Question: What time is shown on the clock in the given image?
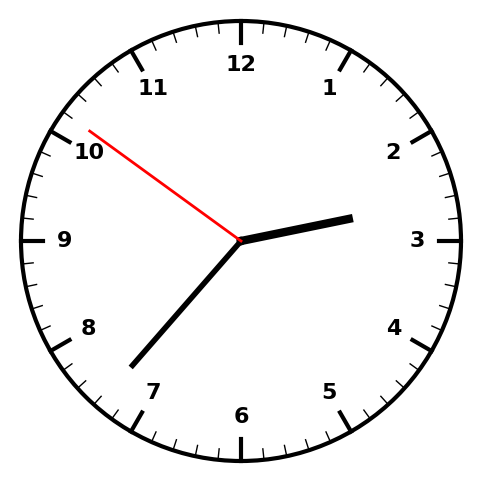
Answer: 02:36:51